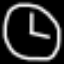
Label: clock